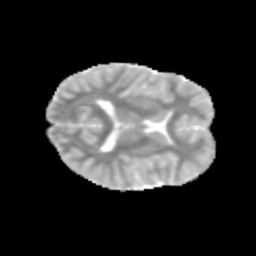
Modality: MD
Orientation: axial
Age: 11
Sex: male
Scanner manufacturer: siemens
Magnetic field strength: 3 T
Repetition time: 3.8 s
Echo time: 0.07 s